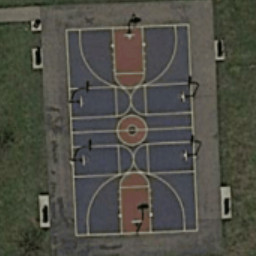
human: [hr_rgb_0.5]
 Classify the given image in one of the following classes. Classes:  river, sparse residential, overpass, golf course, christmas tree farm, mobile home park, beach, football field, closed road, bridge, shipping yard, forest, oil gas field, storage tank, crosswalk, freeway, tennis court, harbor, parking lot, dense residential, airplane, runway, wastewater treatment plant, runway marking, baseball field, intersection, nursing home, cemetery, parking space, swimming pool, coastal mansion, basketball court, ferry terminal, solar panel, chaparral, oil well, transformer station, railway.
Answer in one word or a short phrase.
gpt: basketball court